Question:
I have created an App With Navigation Drawer and am using fragments. I have this particular fragment which uses a ListView and the List is Populated using JSON . When I try to open the particular fragment , the App Crashes and this is the LogCat result. Please Help.
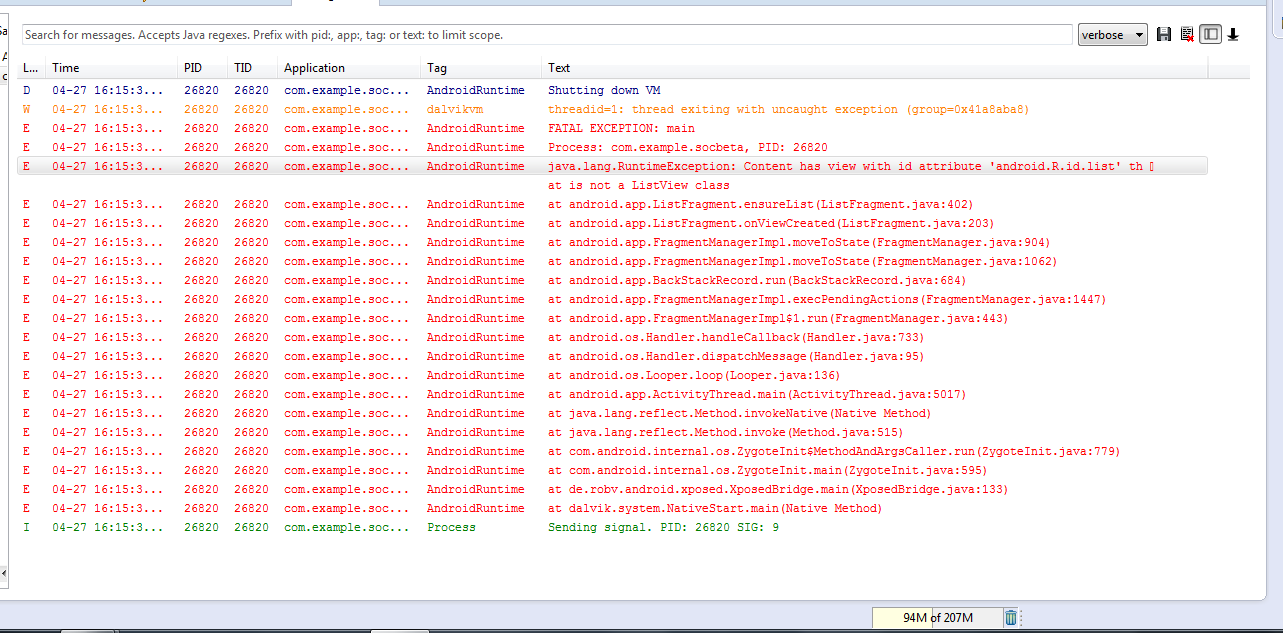
Answer: In your xml file you need to change for 'ListView' ID from
'''
android:id="@+id/events"
'''
to
'''
android:id="@+id/android:list"
'''
UPDATE:
You have just declared your 'ProgressDialog' variable named 'pDialog' not initialize So initialize it in 'onPreExecute()' method like
'''
pDialog = new ProgressDialog(getActivity());
pDialog.setMessage("Loading Events...");
pDialog.setIndeterminate(false);
pDialog.setCancelable(true);
pDialog.show();
'''